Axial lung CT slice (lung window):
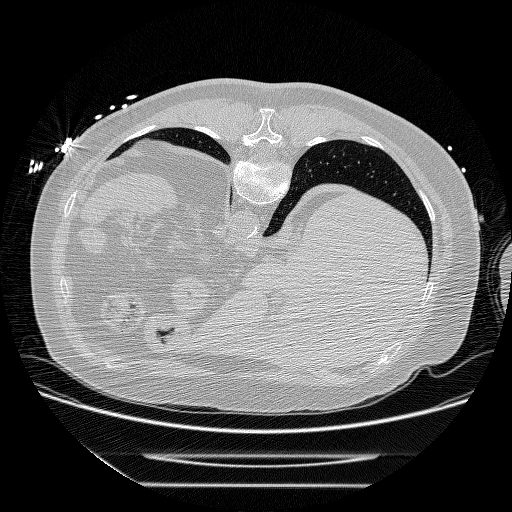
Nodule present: no